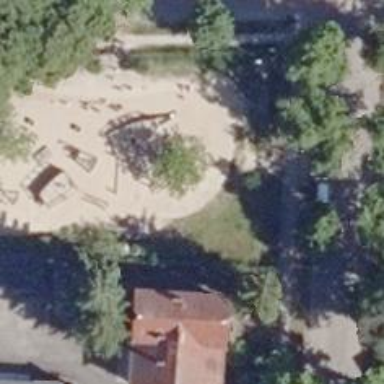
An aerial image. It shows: Playground featuring ship-themed roundabout.